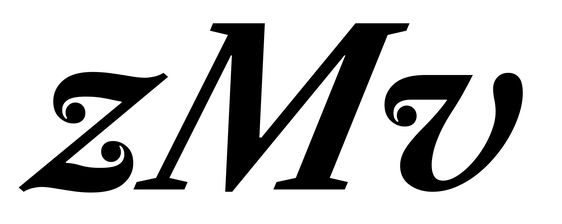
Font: LibreCaslonText-Italic_Bold_Italic